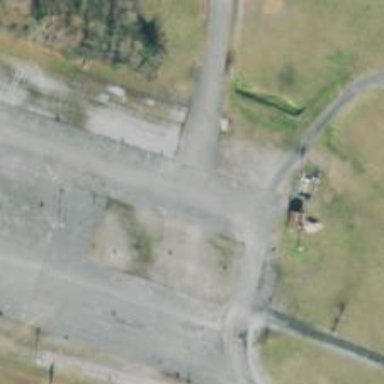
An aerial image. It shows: Raceway road.